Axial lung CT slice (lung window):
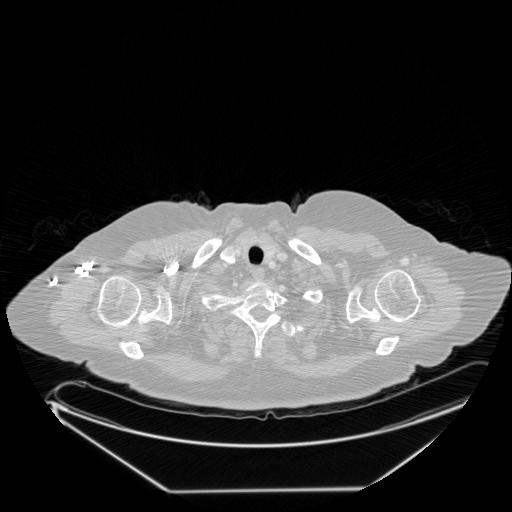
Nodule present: no